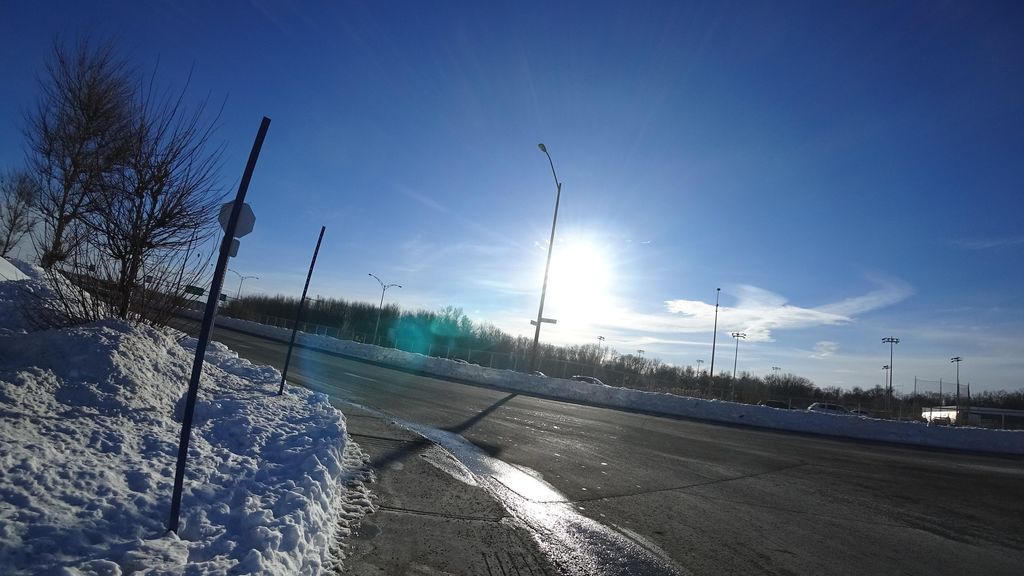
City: quebec_city